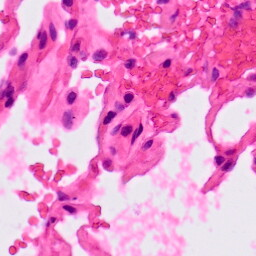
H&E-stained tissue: Lung